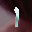
Label: 1